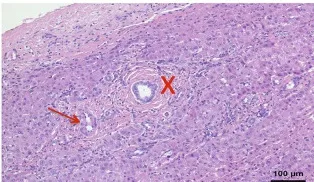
Nine years-old male with Abernethy type II portosystemic shunt and hepatic adenoma. Portal tracts contained. Unpaired arterioles (maked by an arrow), and ,one bile duct (marked by an X).
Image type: pathology (h&e)